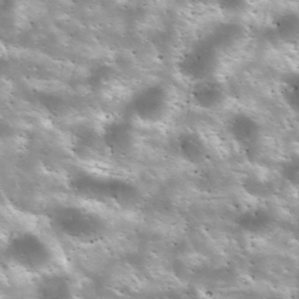
Label: non_frost